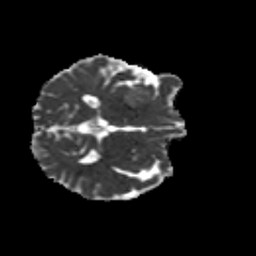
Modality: MD
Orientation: axial
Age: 55
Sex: male
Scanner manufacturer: siemens
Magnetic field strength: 3 T
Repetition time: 8.6 s
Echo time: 0.095 s